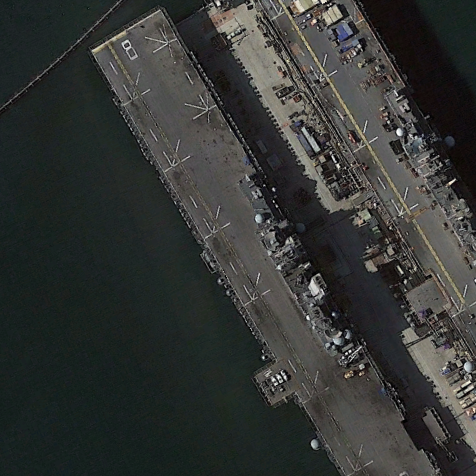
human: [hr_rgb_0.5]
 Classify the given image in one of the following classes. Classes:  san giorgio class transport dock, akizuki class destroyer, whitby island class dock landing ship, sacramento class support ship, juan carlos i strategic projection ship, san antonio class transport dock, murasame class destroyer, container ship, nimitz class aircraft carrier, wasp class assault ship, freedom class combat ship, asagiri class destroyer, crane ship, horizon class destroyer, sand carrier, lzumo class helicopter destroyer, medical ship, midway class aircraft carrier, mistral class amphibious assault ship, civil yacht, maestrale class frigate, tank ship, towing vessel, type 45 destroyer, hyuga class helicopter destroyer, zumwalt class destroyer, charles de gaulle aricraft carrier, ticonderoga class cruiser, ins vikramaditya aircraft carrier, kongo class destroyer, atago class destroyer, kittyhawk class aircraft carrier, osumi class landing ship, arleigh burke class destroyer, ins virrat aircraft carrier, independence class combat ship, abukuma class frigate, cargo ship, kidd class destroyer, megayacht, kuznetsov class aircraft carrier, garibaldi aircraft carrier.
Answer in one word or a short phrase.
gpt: Wasp class assault ship